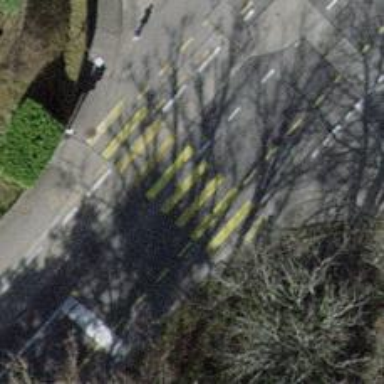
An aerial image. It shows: Primary highway with asphalt surface. There is cycle track on the left side.